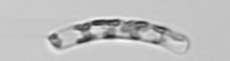
Label: Guinardia_striata